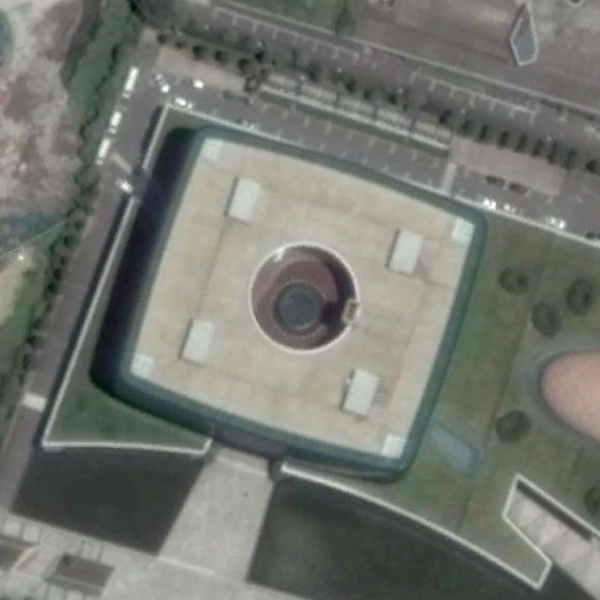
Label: Center